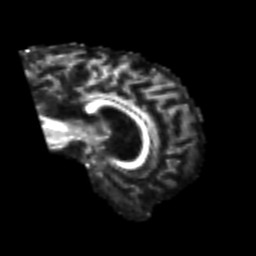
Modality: FA
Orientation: sagittal
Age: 63
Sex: male
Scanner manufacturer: siemens
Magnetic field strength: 3 T
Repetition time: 4.987 s
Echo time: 0.0792 s